Question: I have multiple NSTextFields in my NSTableCellView:

With a double-click action, I call '[self.outlineView editColumn:0 row:clickedRow withEvent:nil select: YES];' which works in activating editing in the first text field. I have also setup nextKeyViews in IB so that user can press Tab key to tab through all the fields. But when I try to select the text fields directly with the mouse key press, it never works. It only selects/deselect editing on the NSTableCellView, and hence only edits the first text field each time.
How can I get this to work so that I can select and edit the correct field?
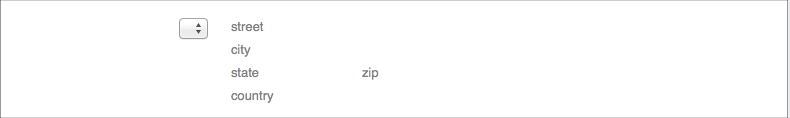
Answer: Found a solution:
- - '- (void) mouseDown:(NSEvent *)theEvent'
In mouseDown:
'''
NSPoint selfPoint = [self convertPoint:theEvent.locationInWindow fromView:nil];
NSInteger row = [self rowAtPoint:selfPoint];
if (row>=0) [(ContactInfoTableCellViewMac *)[self viewAtColumn:0 row:row makeIfNecessary:NO]
mouseDownForTextFields:theEvent];
'''
In ContactInfoTableCellViewMac:
'''
- (void) mouseDownForTextFields:(NSEvent *)theEvent {
if ((NSCommandKeyMask | NSShiftKeyMask) & [theEvent modifierFlags]) return;
NSPoint selfPoint = [self convertPoint:theEvent.locationInWindow fromView:nil];
for (NSView *subview in [self subviews])
if ([subview isKindOfClass:[NSTextField class]])
if (NSPointInRect(selfPoint, [subview frame]))
[[self window] makeFirstResponder:subview];
}
'''
Full reference: <URL>